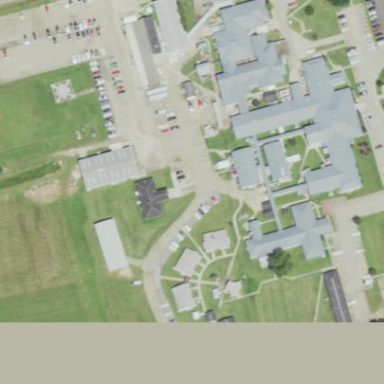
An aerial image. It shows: Hospital.